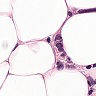
Metastatic tissue present: yes